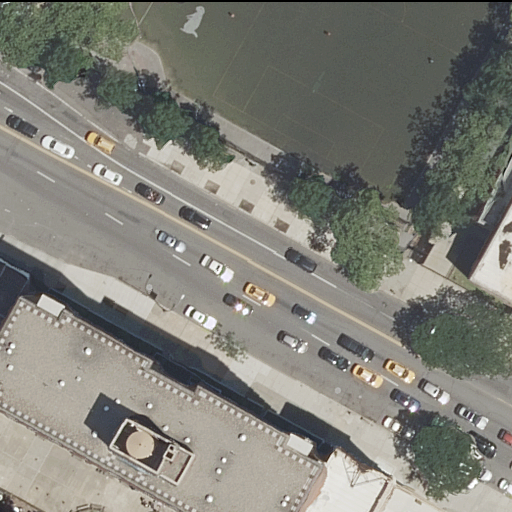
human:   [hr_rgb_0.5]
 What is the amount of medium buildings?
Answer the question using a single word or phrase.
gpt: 1

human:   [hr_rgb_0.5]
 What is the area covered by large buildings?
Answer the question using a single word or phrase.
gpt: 1736m2

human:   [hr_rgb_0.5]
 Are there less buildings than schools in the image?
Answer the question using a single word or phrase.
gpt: no

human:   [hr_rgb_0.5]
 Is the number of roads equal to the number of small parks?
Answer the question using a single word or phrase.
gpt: no

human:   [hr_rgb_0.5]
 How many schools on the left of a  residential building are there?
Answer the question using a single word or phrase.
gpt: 1

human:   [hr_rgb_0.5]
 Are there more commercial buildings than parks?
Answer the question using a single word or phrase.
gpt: no

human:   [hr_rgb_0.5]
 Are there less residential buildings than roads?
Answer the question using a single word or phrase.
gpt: yes

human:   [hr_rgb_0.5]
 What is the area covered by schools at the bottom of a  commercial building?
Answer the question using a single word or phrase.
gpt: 0m2

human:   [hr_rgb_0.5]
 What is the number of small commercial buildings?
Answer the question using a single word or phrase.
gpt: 0

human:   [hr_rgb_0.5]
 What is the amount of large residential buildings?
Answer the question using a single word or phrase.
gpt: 2

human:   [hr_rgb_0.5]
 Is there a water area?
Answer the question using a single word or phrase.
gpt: no

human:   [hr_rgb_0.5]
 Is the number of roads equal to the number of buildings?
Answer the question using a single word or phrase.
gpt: no

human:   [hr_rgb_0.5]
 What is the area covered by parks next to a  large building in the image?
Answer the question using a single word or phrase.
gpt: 2528m2

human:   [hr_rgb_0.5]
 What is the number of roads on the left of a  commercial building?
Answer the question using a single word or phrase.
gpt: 0

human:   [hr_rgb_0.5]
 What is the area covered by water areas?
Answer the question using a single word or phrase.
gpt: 0m2

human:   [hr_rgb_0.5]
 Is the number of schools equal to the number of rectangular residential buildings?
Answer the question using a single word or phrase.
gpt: no

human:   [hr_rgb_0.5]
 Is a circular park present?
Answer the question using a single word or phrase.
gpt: no

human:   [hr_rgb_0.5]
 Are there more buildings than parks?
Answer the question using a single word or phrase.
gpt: yes

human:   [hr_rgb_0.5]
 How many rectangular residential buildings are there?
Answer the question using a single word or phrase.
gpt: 1

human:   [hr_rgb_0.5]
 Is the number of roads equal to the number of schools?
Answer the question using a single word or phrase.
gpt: no

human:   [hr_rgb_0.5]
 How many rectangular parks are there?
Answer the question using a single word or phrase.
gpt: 1

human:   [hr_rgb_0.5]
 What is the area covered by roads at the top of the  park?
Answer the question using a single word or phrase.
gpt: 0m2

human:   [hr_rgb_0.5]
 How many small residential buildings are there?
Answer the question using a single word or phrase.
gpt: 0

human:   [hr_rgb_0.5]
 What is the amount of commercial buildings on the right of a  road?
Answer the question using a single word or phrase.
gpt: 0

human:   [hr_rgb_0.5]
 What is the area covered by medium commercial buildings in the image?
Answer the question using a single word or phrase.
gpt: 0m2

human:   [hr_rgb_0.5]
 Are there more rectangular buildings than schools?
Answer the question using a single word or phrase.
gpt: no

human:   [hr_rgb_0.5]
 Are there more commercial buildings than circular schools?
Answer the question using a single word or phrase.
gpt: no

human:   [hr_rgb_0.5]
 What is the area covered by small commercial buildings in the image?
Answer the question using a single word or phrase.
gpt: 0m2

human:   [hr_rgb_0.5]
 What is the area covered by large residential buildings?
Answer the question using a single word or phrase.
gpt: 1736m2

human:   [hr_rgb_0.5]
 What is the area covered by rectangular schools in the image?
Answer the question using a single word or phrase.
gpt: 1019m2

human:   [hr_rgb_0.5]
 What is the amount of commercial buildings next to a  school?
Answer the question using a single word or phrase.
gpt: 0

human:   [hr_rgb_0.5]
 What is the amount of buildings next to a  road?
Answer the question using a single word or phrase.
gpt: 4

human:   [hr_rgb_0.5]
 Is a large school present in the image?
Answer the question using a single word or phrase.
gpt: yes

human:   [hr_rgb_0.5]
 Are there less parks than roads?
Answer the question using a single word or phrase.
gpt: yes

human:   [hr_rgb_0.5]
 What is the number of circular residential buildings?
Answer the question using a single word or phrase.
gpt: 0

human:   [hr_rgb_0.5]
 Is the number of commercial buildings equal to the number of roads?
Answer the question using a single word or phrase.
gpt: no